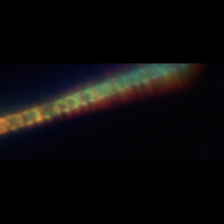
Taxon: Leptocylindrus
Group: Diatoms